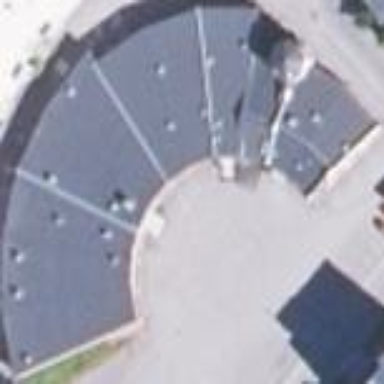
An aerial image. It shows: Roundhouse building next to railway.